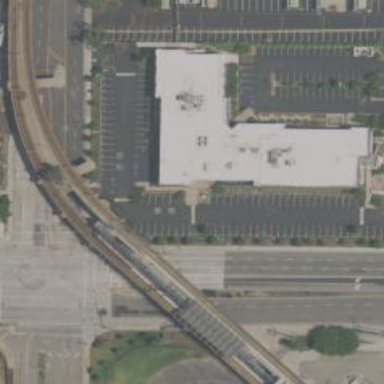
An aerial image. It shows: Bridge with light rail platform. The platform includes shelter for public transport users.